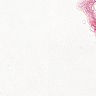
Metastatic tissue present: no